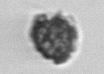
Label: Syracosphaera_pulchra